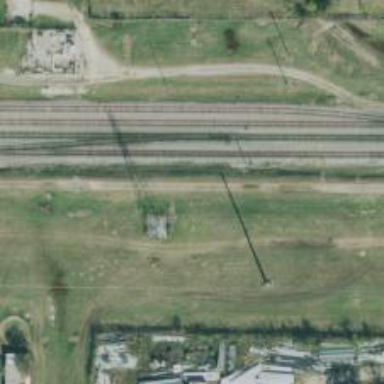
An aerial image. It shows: Railway signal.